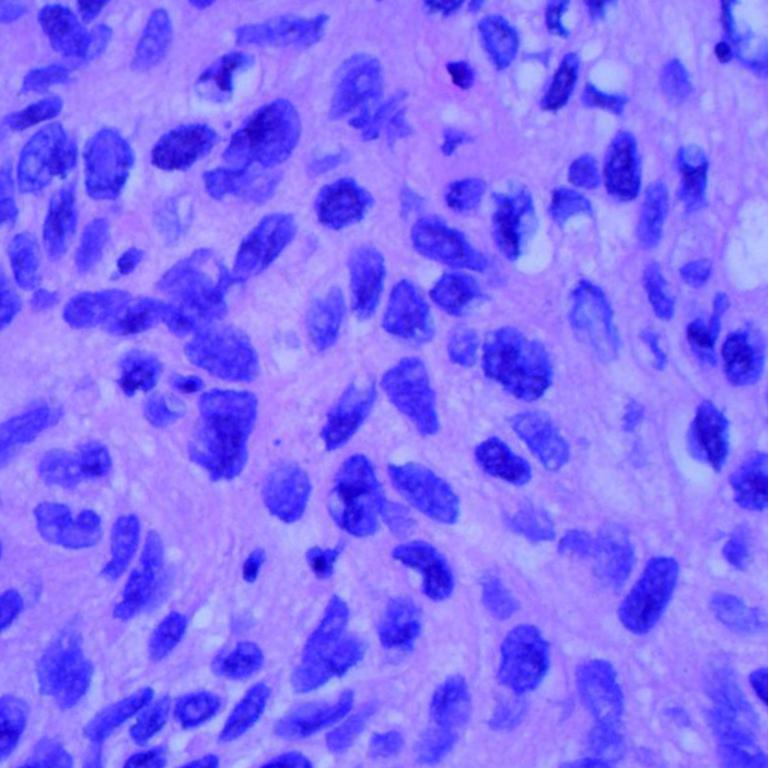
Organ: lung
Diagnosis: squamous carcinomas